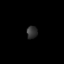
Tissue: lung
Cell type: Epithelial cells
Senescence score: 0.2234
Nuclear area (px): 137
Mean DAPI intensity: 48.197